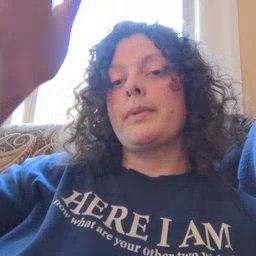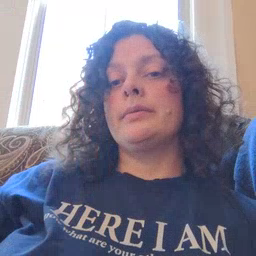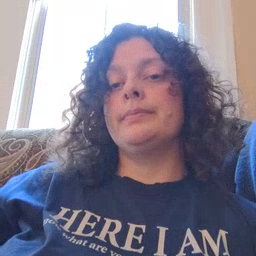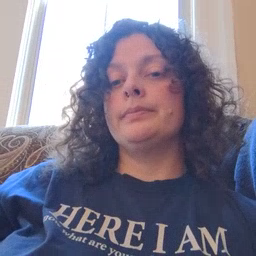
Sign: grandpa